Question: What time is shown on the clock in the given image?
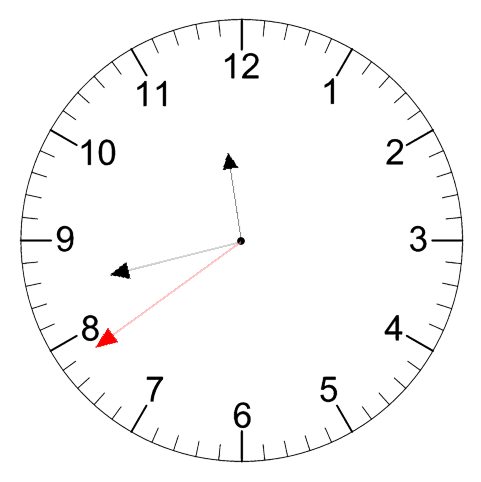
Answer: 11:42:39